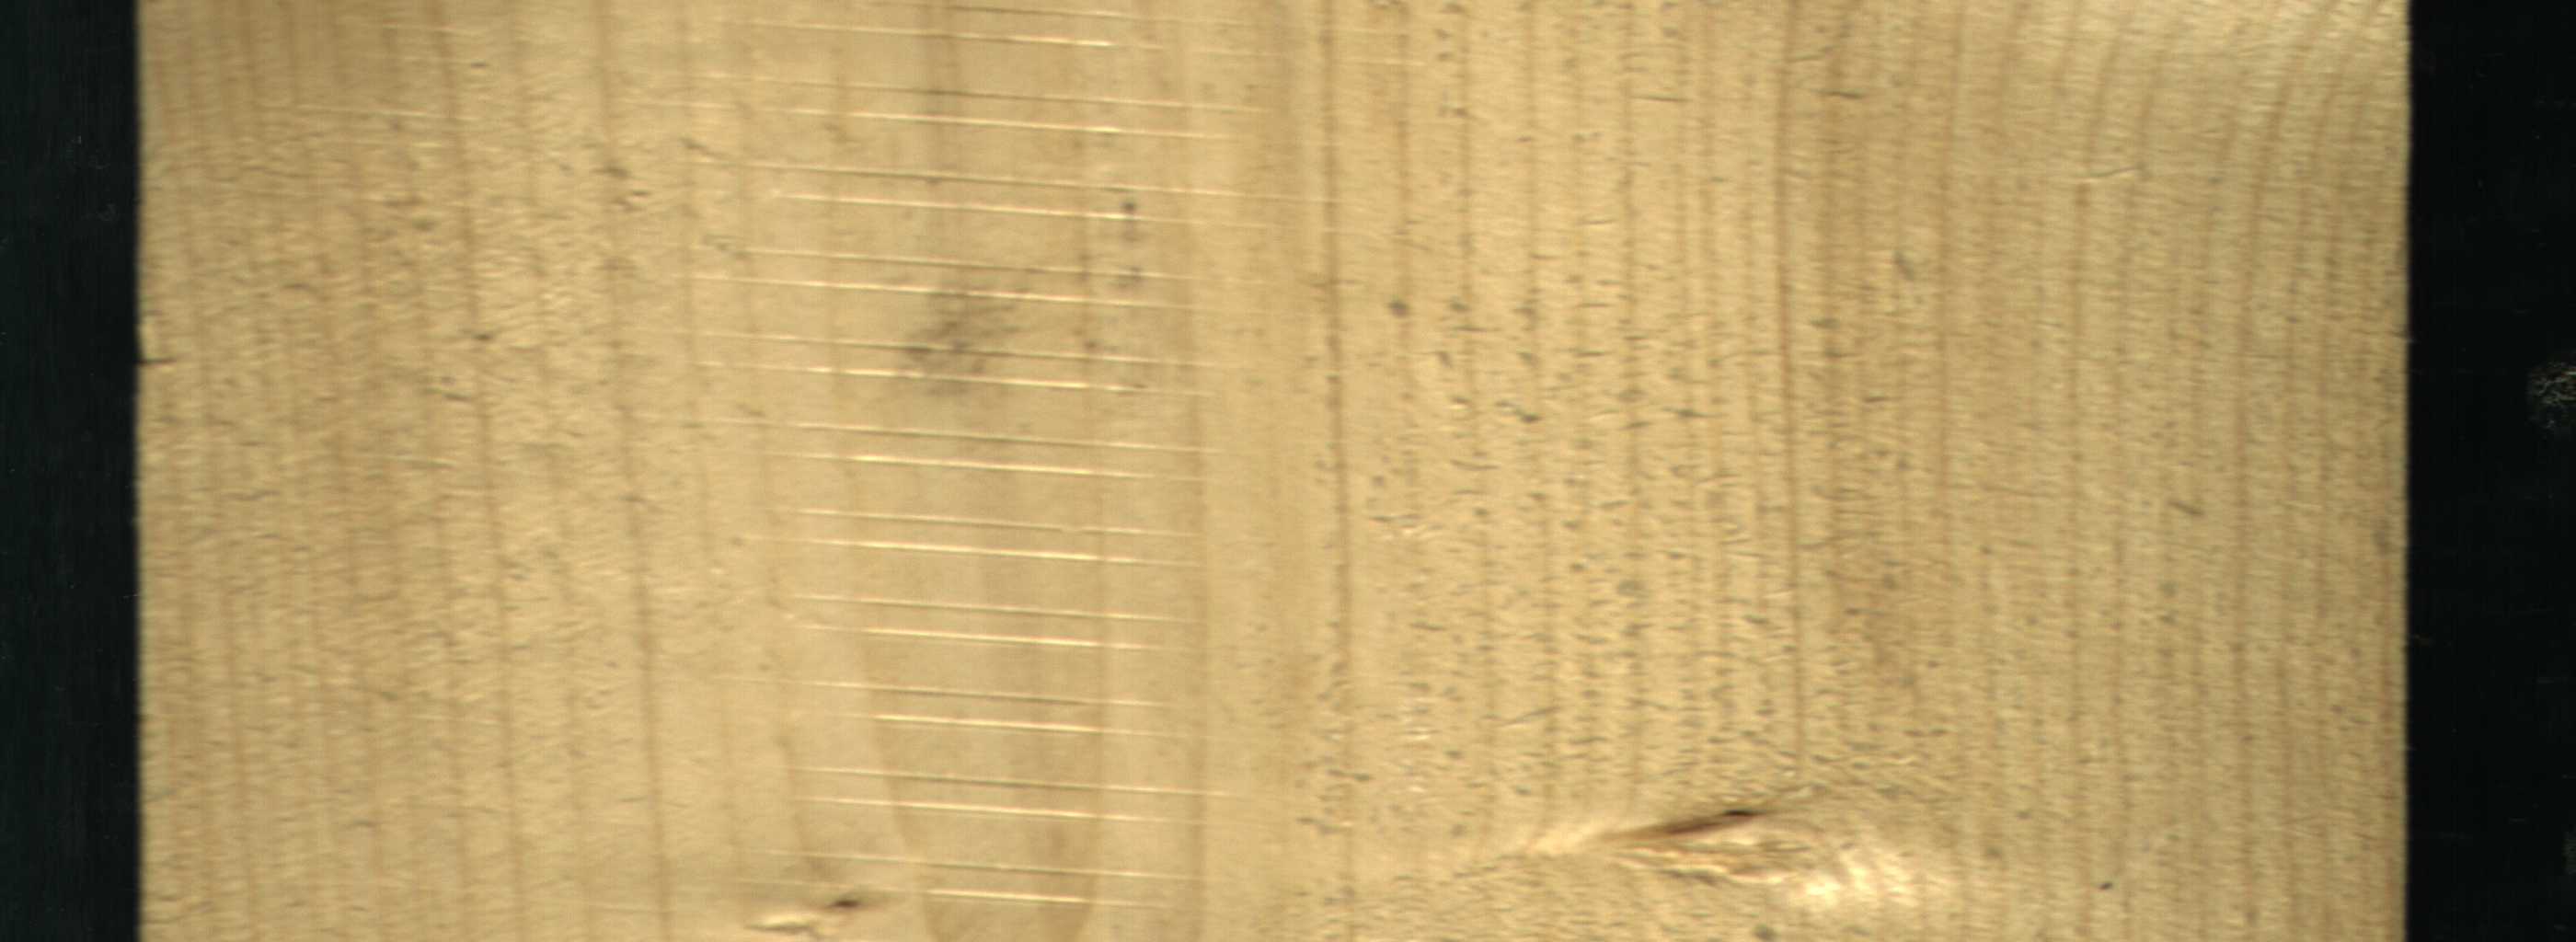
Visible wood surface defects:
Live_Knot